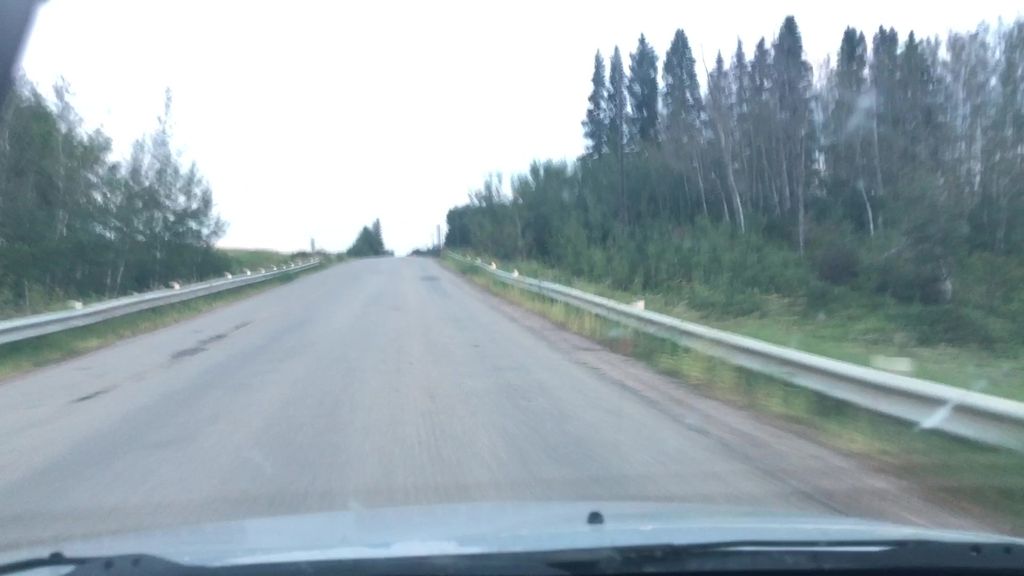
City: edmonton